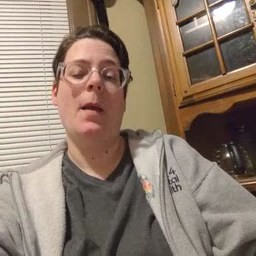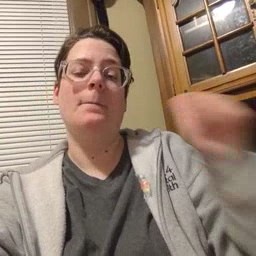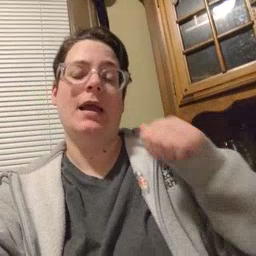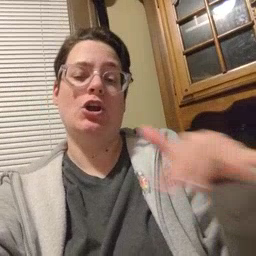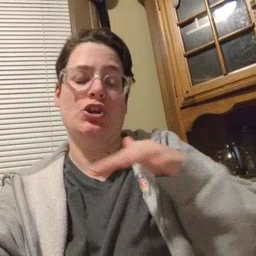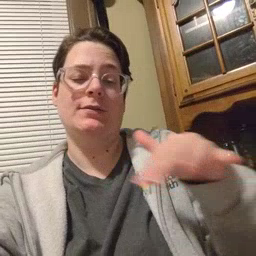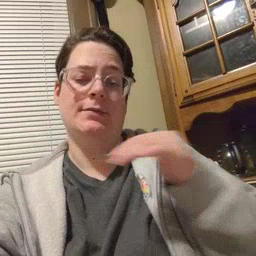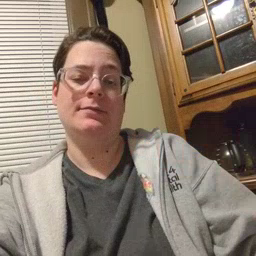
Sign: backyard